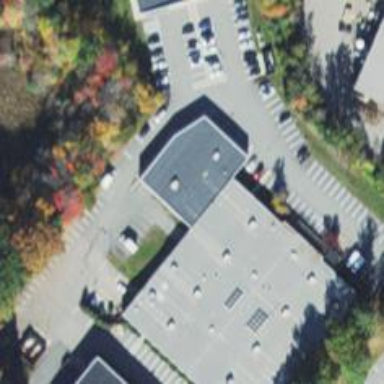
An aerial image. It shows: Parking area with surface.